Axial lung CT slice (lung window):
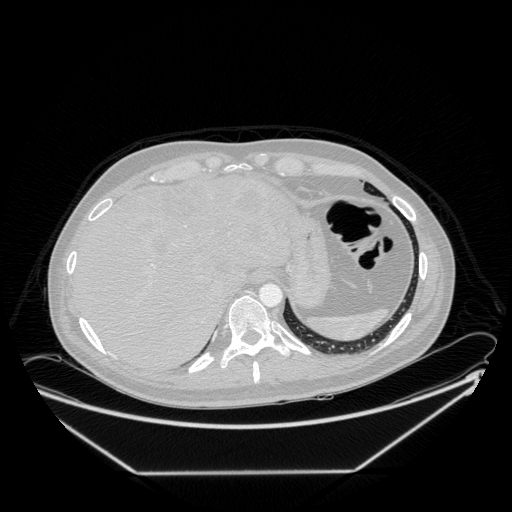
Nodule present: no